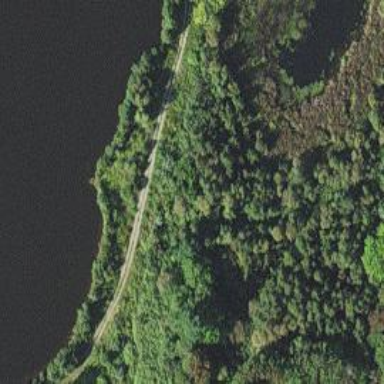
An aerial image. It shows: Track road.